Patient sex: M
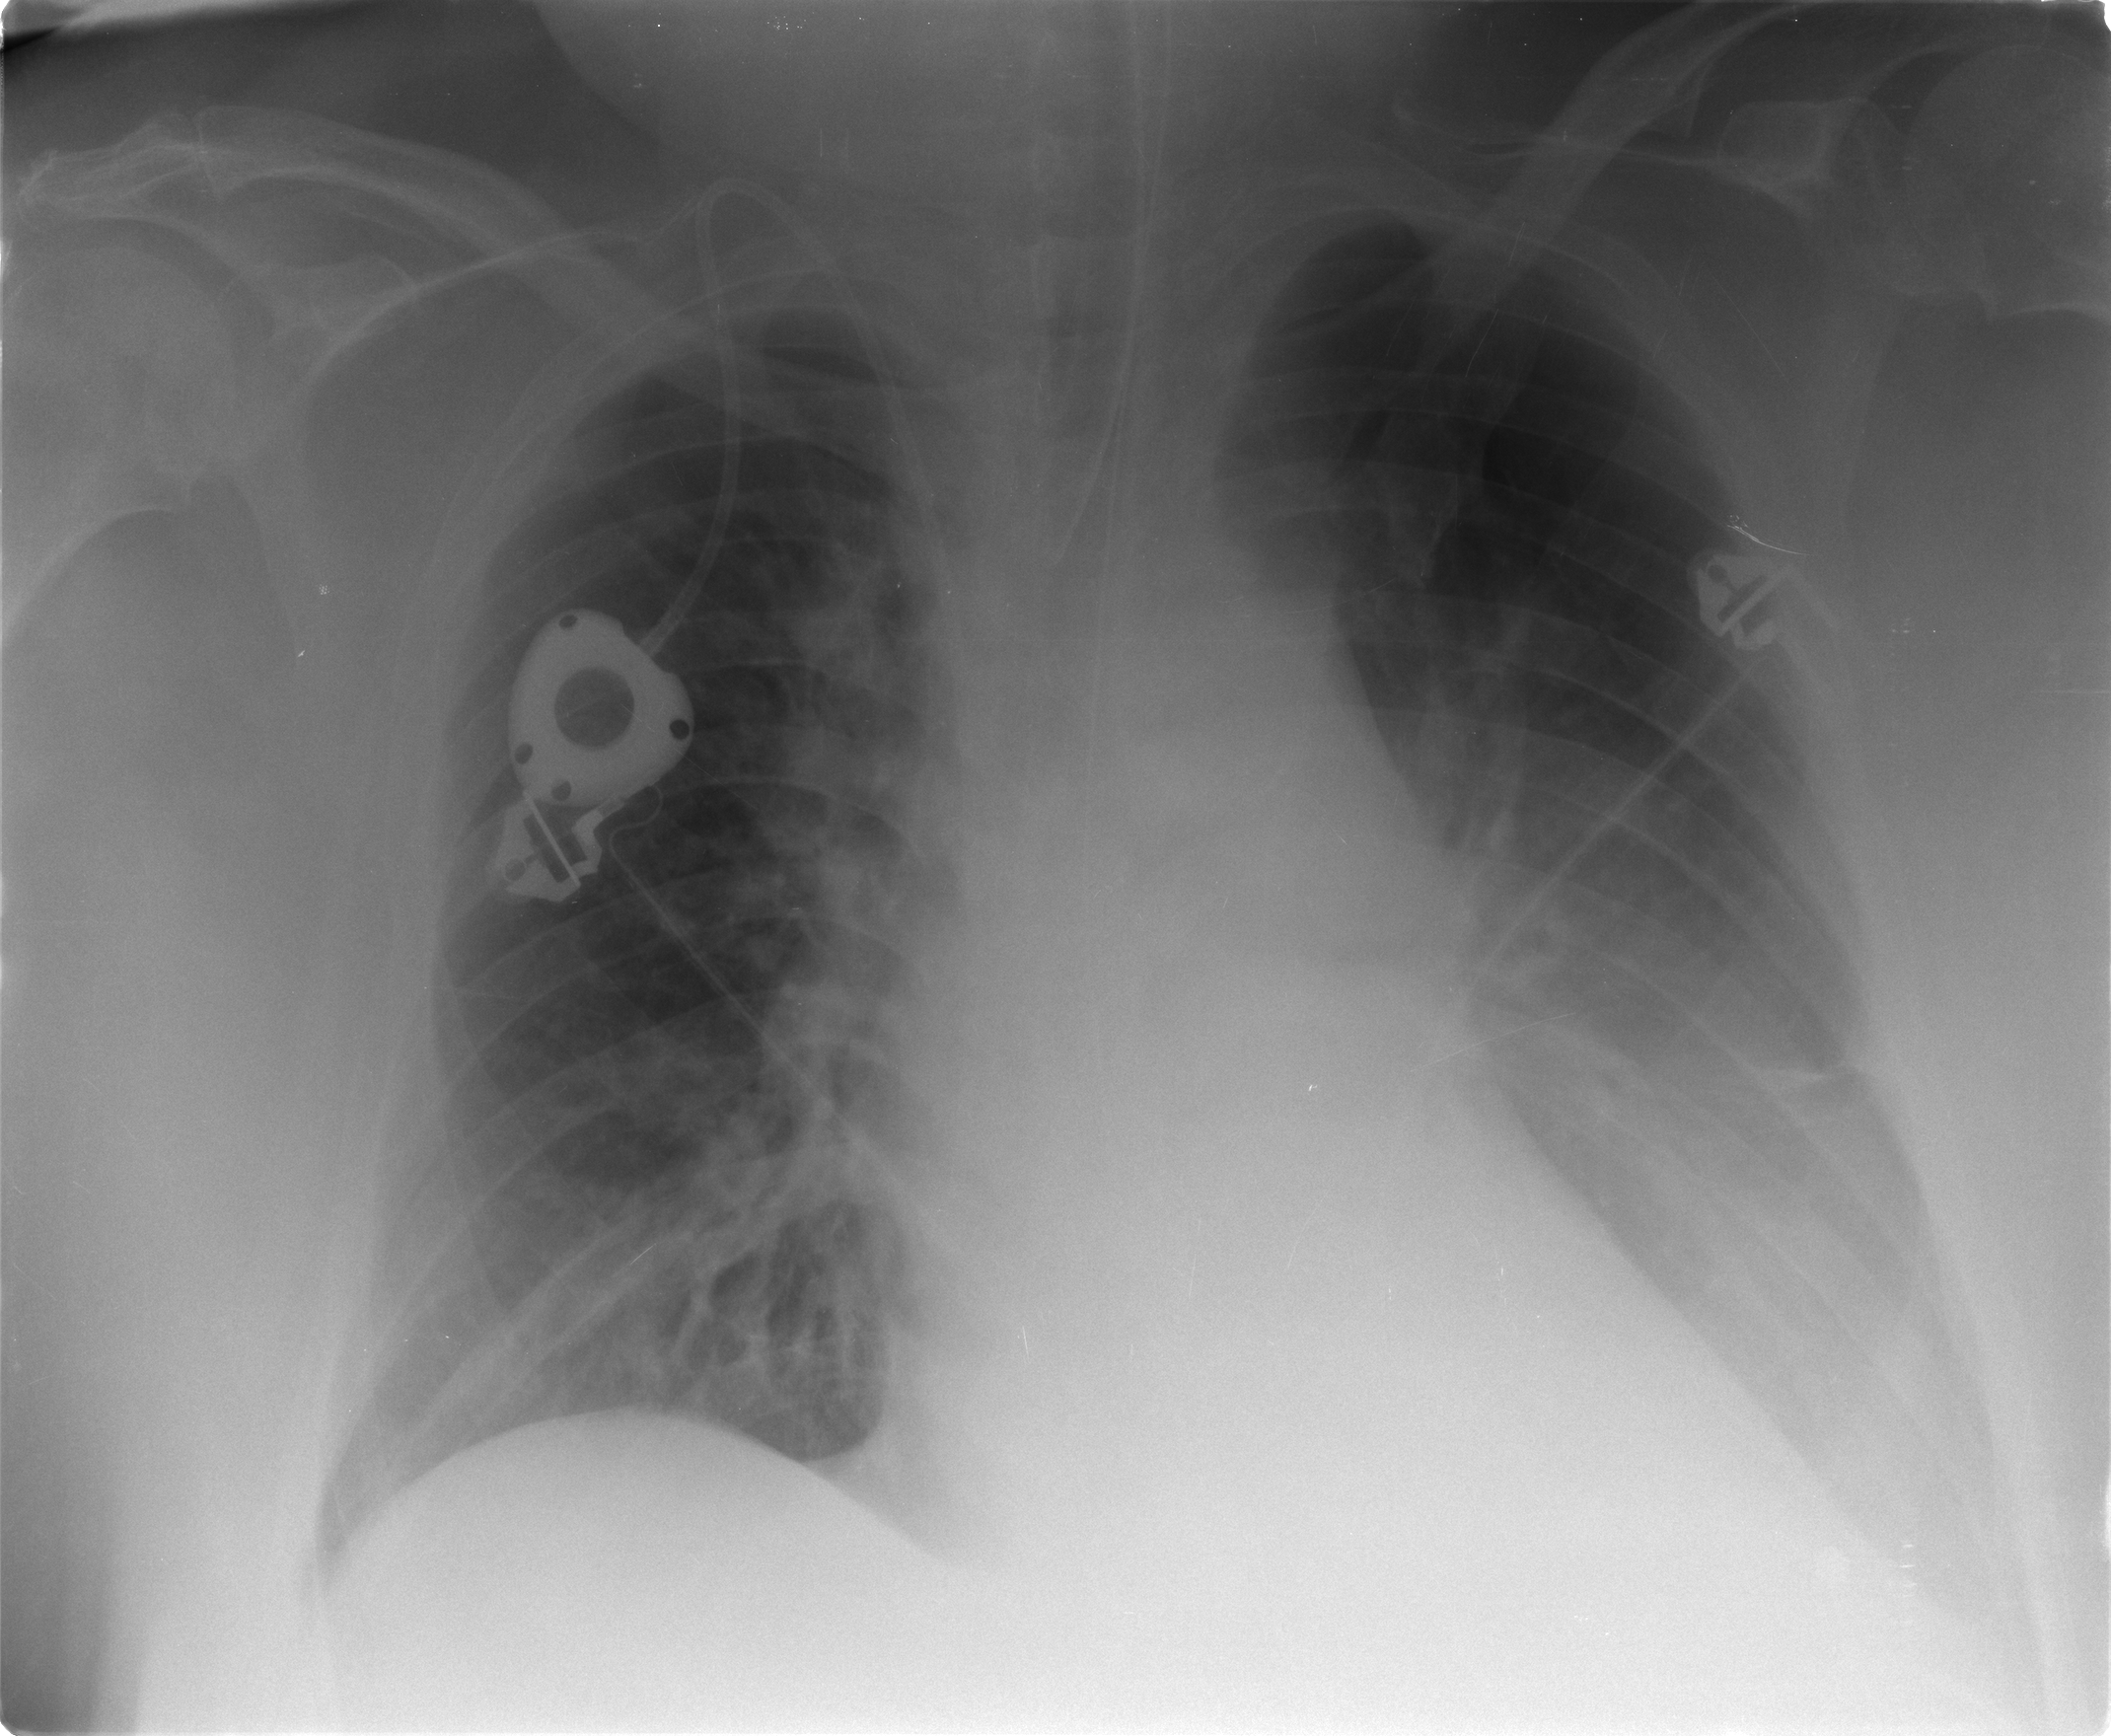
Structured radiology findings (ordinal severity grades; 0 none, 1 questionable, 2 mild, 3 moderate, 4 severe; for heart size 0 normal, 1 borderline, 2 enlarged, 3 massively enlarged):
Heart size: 2
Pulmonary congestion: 2
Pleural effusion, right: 0
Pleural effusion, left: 2
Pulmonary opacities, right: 1
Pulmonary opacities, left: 1
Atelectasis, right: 1
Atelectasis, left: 2